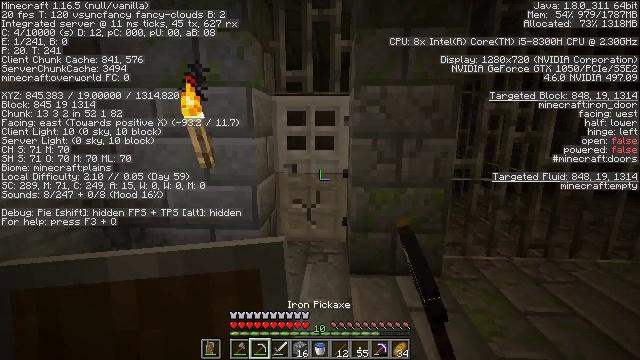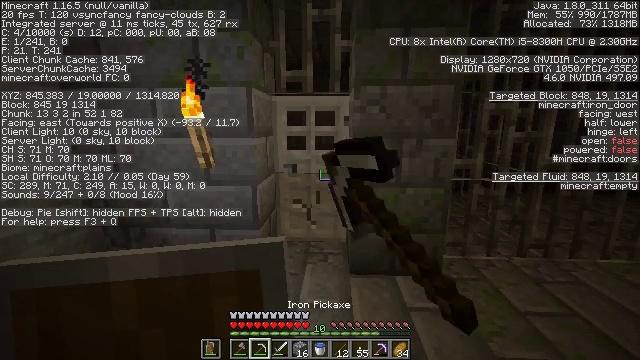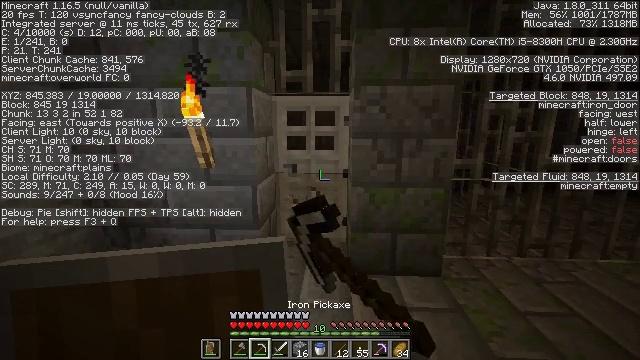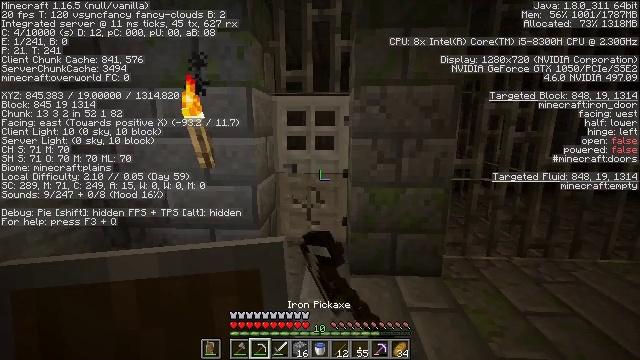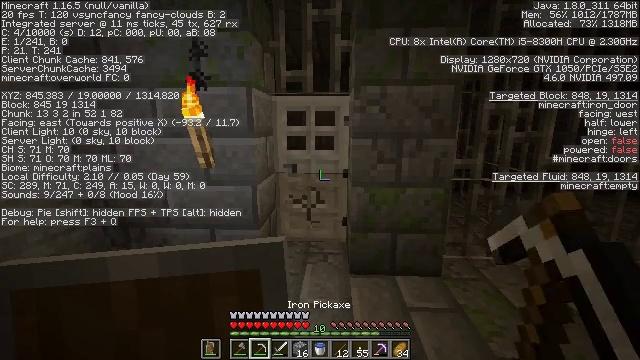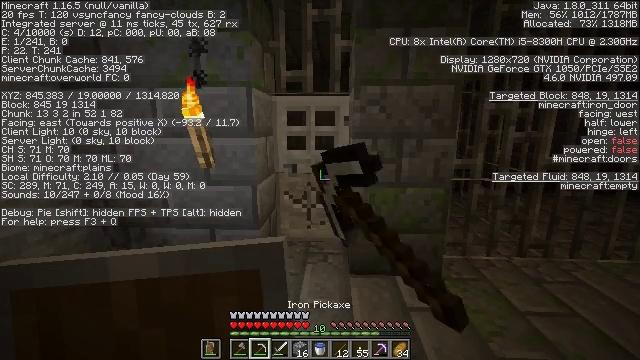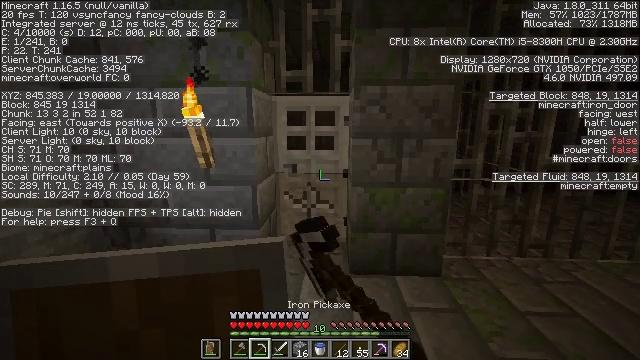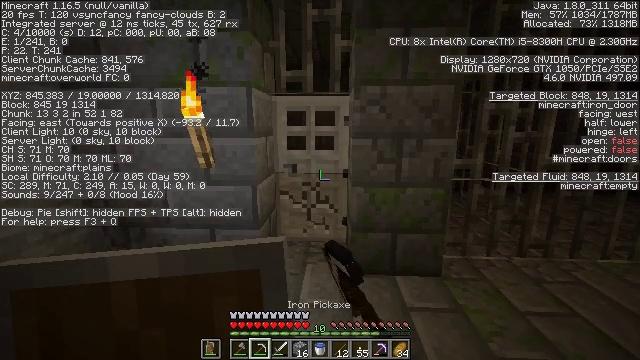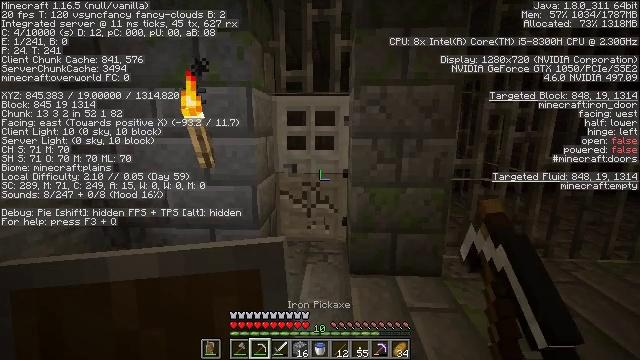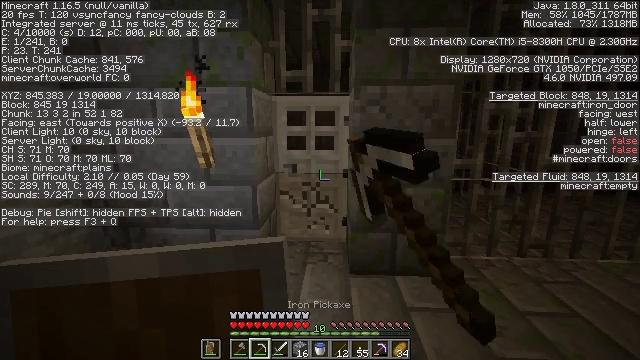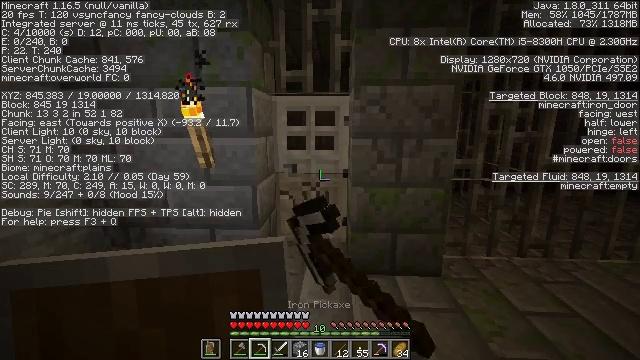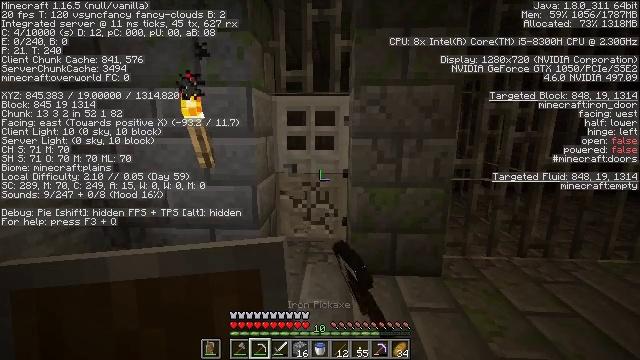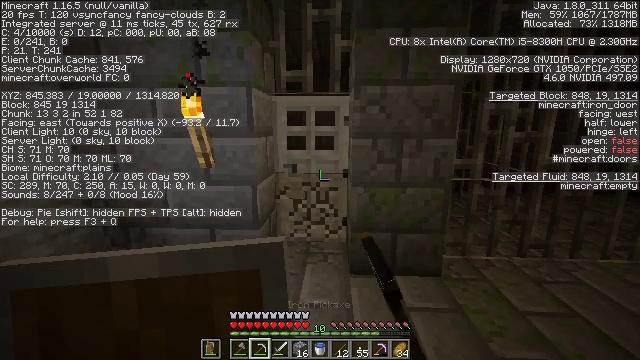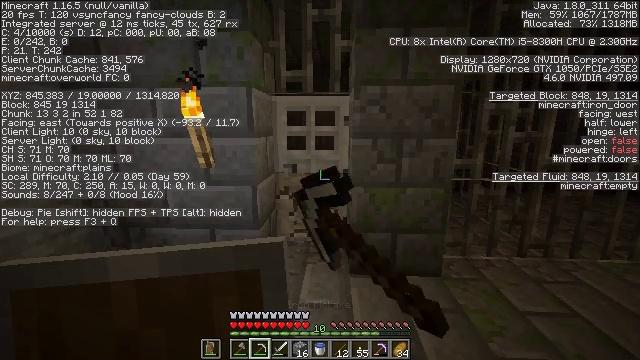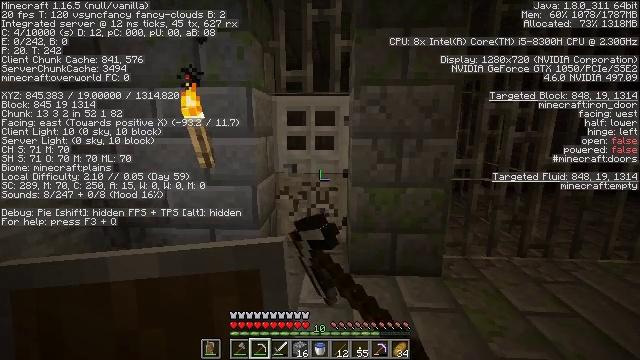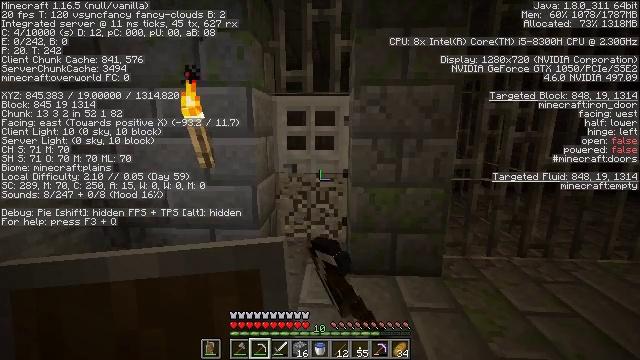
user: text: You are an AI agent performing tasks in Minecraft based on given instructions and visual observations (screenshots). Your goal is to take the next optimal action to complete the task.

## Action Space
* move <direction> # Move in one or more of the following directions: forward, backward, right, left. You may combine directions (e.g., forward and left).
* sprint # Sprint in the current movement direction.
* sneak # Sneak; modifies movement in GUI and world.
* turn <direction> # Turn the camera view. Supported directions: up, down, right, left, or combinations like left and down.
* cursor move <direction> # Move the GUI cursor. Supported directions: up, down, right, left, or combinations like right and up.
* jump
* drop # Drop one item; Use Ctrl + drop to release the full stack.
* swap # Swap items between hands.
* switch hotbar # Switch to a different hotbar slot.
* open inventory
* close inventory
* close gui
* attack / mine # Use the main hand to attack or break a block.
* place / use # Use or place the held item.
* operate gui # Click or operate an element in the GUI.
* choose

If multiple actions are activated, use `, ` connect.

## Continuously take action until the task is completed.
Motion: motion action
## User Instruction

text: Attack the iron door to collect it.
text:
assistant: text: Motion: attack / mine
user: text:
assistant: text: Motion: attack / mine
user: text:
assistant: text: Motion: attack / mine
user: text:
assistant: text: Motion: attack / mine
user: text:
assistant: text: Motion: attack / mine
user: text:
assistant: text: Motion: attack / mine
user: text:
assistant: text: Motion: attack / mine
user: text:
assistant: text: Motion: attack / mine
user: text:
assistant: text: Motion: attack / mine
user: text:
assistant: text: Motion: attack / mine
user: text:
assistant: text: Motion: attack / mine
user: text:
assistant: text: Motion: attack / mine
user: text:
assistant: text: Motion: attack / mine
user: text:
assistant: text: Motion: attack / mine
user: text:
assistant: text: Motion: attack / mine
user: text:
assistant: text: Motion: attack / mine
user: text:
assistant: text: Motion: attack / mine
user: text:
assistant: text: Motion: attack / mine
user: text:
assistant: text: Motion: attack / mine
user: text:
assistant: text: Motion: attack / mine
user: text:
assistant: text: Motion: attack / mine
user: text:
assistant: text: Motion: attack / mine